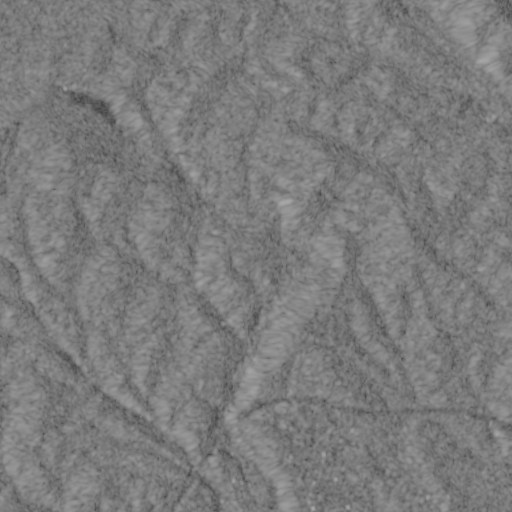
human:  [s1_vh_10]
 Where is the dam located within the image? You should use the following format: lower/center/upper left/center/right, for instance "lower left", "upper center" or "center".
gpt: The dam is located in the upper left of the image.
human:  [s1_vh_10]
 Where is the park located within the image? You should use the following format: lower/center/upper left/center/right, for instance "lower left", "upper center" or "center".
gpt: The park is located in the lower right of the image.
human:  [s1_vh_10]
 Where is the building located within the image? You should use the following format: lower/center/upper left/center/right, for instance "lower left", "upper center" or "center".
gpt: The building is located in the lower center of the image.
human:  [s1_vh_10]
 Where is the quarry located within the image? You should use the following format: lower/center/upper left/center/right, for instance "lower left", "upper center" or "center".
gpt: There is no quarry in the image.

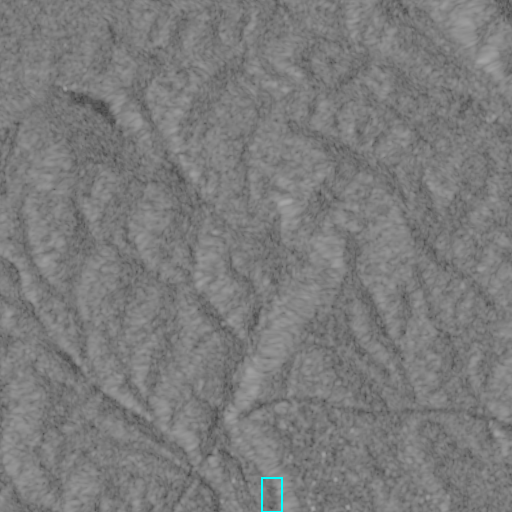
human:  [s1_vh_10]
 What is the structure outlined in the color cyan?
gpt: The structure outlined in cyan is a park.
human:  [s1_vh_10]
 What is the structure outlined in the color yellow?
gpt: There is no yellow outline.